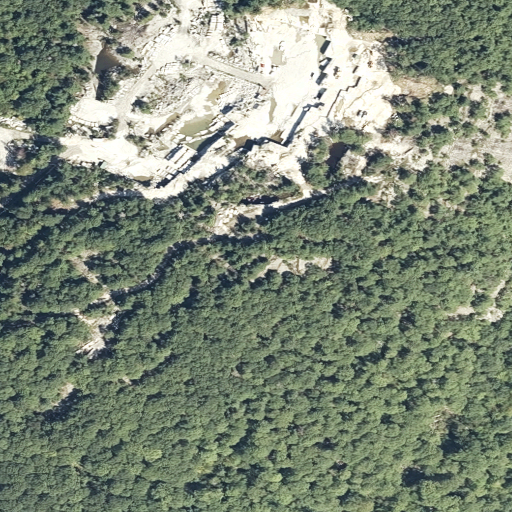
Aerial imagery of mountain in Maine named Mosquito Mountain containing deciduous forest, barren land, mixed forest, shrub, and pasture